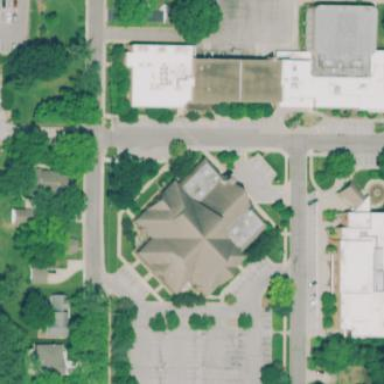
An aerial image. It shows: Beautiful church building.